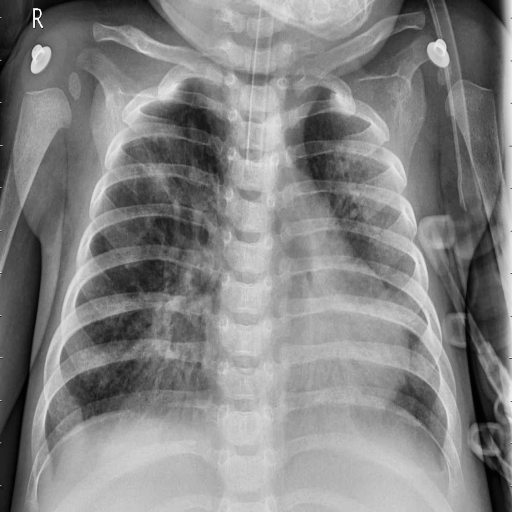
Finding: PNEUMONIA